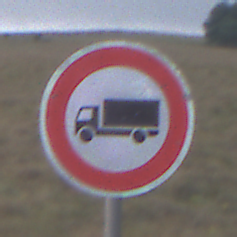
Verkehrszeichen: VerbotFuerKraftfahrzeugeUeberDreiKommaFuenfTonnen
Umgebung: Outdoor, Nature
Tageszeit: SunriseSunset
Wetter: Overcast
Licht: Natural
Jahreszeit: NotSpecified
Kontrast: LowContrast